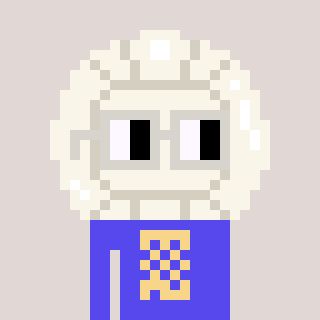
a pixel art character with square light gray glasses, a volleyball-shaped head and a computerblue-colored body on a warm background